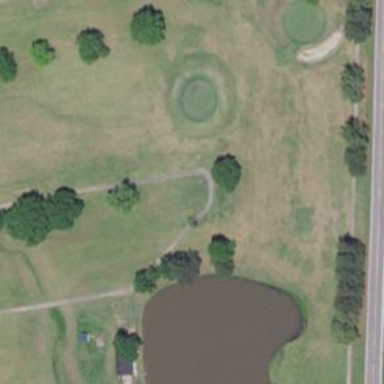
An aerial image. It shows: Service road used as golf cart path.